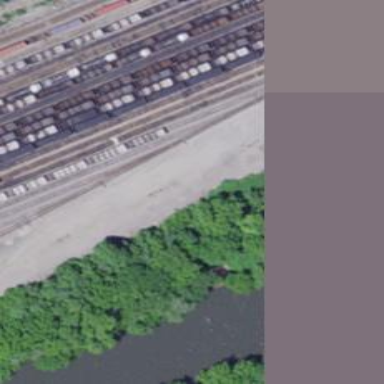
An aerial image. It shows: Railway yard.